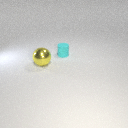
small cyan rubber cylinder to the right of large yellow metal sphere